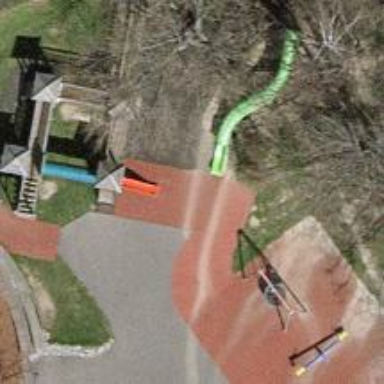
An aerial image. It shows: Playground featuring climbing frame.